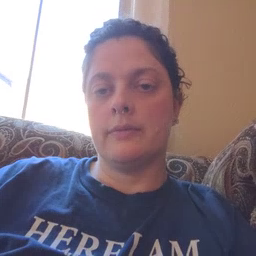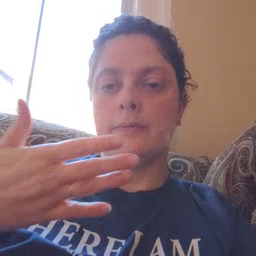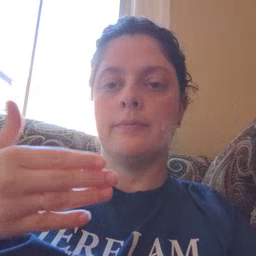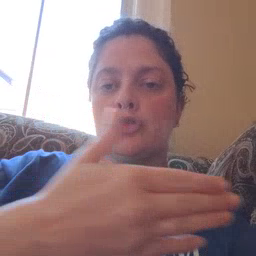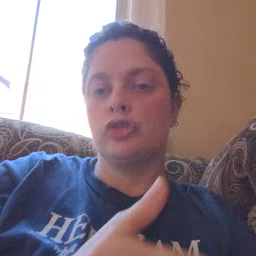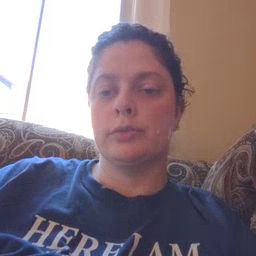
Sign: fish